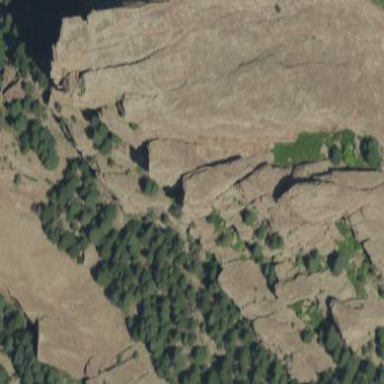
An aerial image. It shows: Landscape dominated by bare rock.